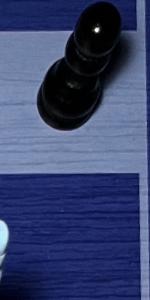
Label: Empty